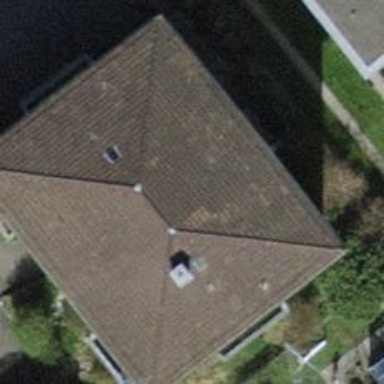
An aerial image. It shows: Apartment building with tile roof.